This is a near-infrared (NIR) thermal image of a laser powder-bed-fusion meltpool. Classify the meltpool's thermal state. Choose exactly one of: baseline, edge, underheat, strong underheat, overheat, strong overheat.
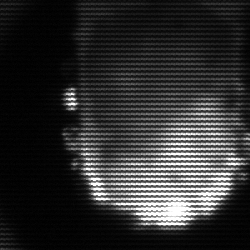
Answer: baseline